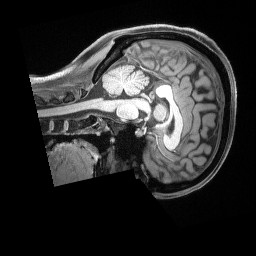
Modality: T1w
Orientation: sagittal
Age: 25
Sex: female
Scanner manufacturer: siemens
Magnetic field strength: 3 T
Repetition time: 2.17 s
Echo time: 0.00169 s